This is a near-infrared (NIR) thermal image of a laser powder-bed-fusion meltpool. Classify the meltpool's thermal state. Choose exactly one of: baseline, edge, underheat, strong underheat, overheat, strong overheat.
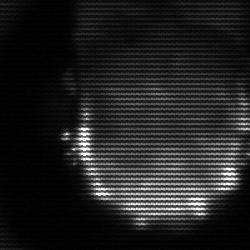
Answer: baseline